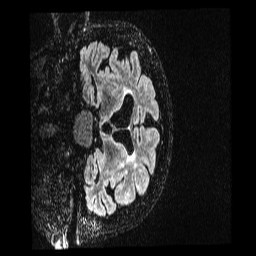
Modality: FLAIR
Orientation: coronal
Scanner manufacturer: ge
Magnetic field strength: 1.5 T
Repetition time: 7 s
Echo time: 0.1332 s